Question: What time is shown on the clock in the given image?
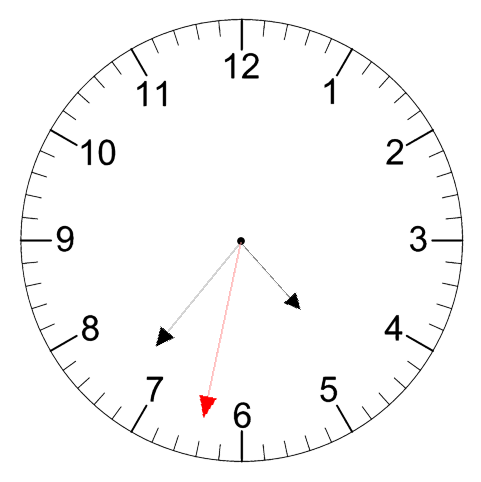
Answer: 04:36:32